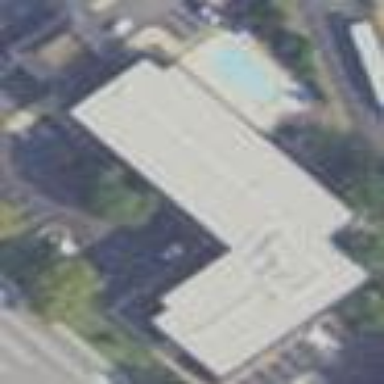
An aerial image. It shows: Hotel building.